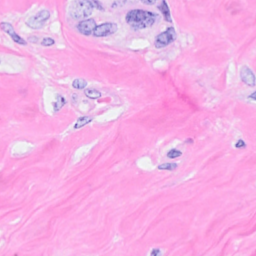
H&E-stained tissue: Breast